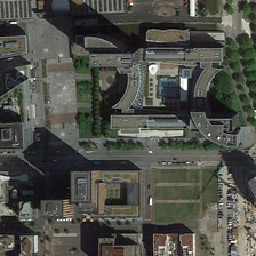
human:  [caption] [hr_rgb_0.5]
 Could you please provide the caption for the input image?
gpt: Several large buildings are close to several green trees.

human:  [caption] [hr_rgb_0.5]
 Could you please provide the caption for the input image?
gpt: Several large buildings are close to some green trees.

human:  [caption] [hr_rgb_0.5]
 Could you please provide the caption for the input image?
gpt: Many large buildings are close to green trees.

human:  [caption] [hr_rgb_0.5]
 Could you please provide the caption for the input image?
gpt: Several large buildings are close to the green trees.

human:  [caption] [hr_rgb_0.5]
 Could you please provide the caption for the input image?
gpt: Several large buildings are close to several green trees.